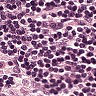
Metastatic tissue present: no